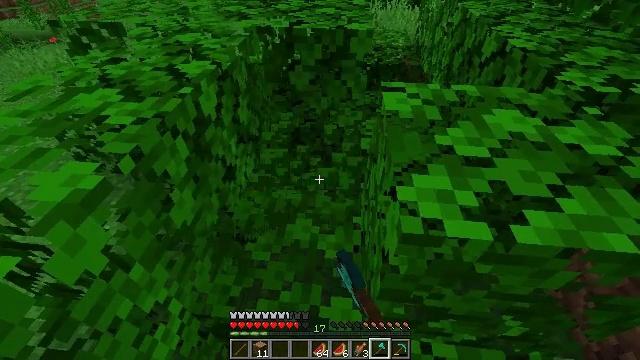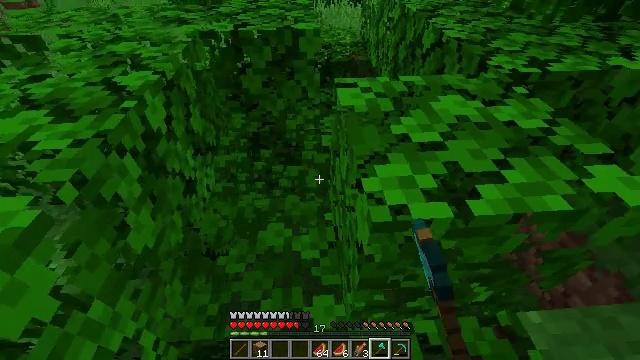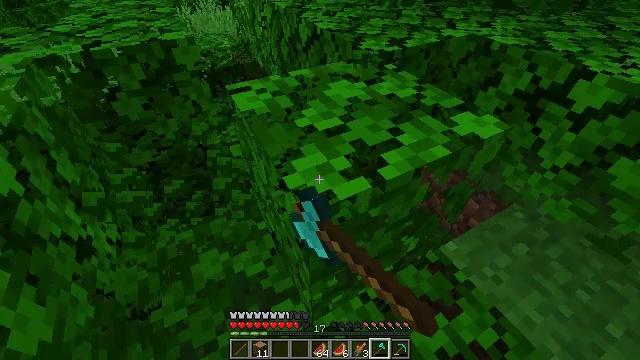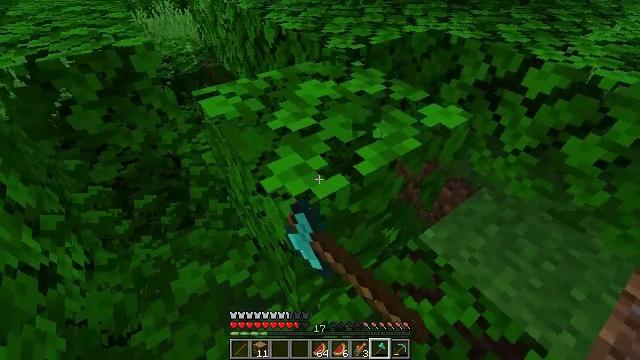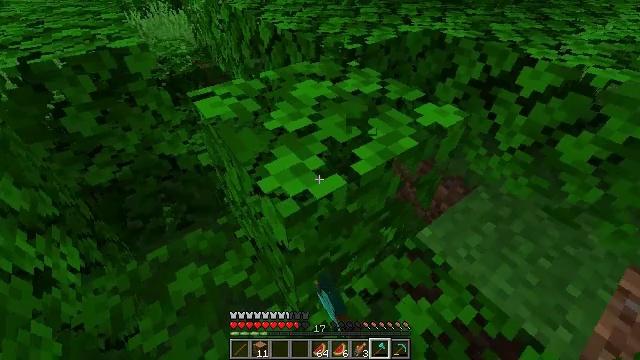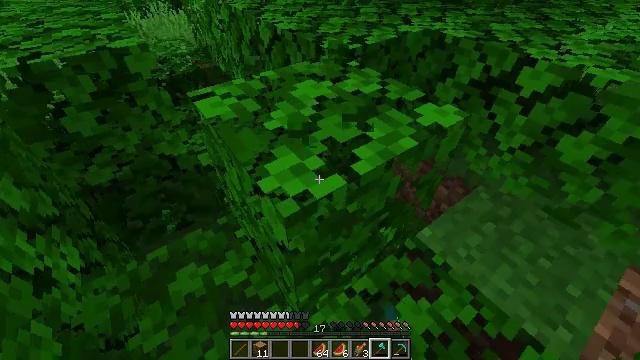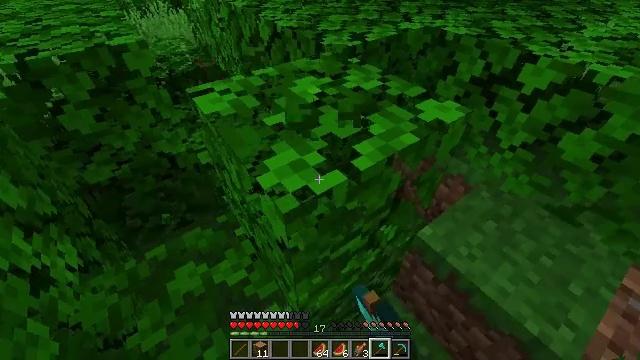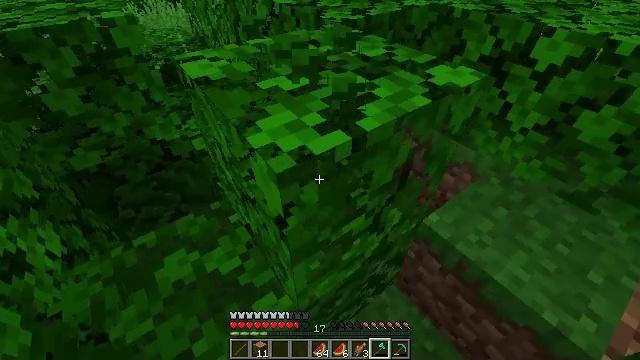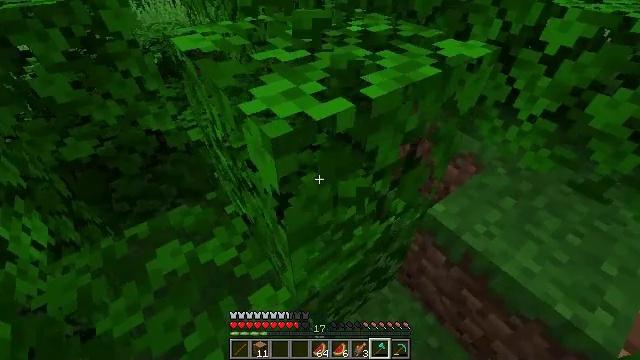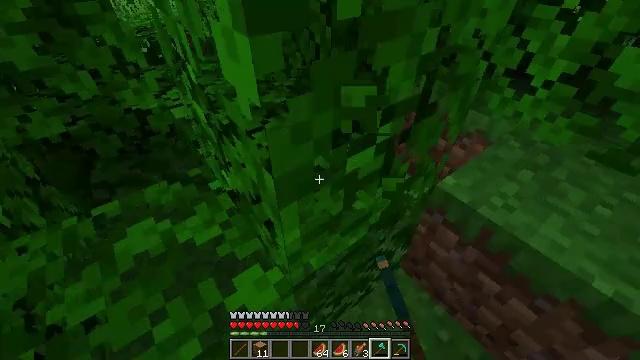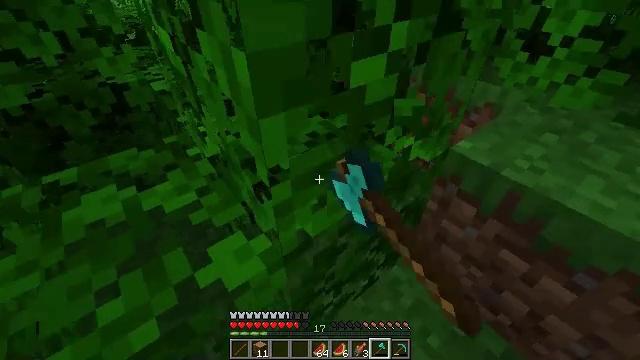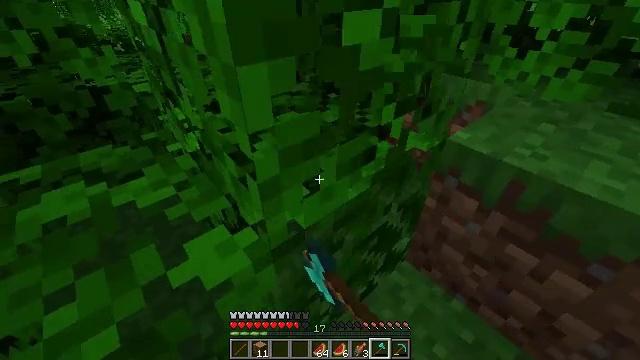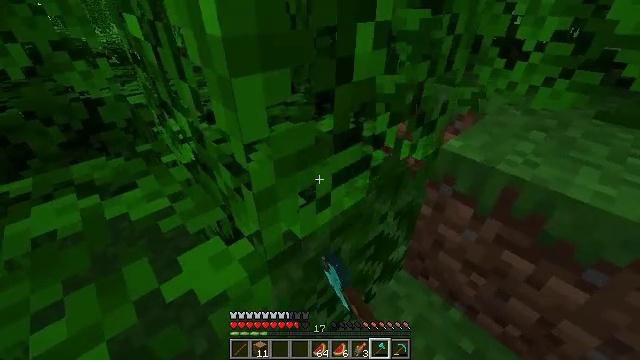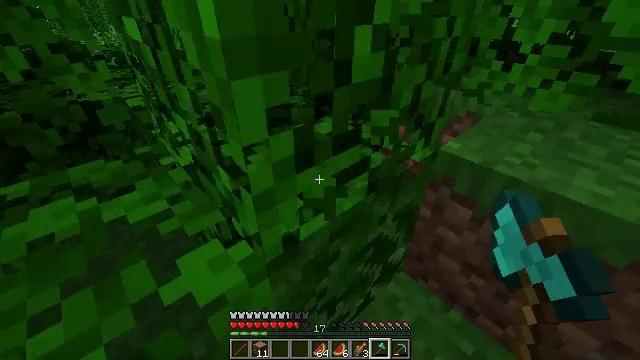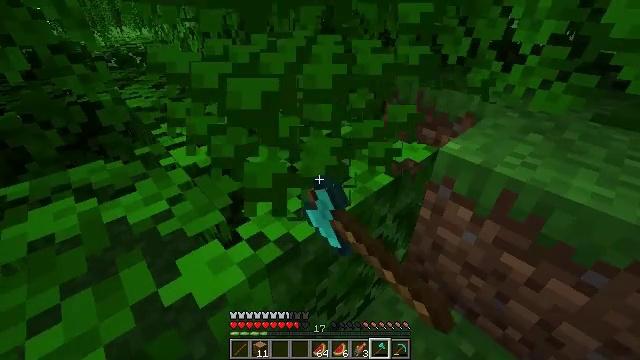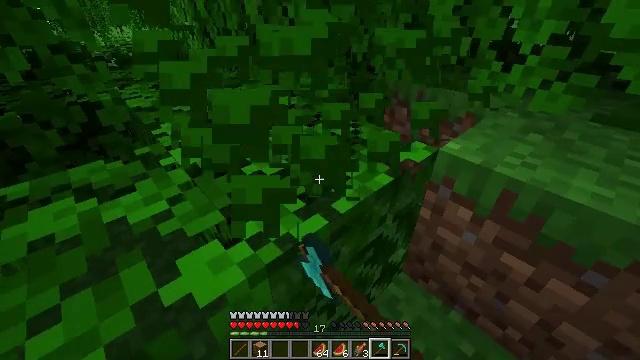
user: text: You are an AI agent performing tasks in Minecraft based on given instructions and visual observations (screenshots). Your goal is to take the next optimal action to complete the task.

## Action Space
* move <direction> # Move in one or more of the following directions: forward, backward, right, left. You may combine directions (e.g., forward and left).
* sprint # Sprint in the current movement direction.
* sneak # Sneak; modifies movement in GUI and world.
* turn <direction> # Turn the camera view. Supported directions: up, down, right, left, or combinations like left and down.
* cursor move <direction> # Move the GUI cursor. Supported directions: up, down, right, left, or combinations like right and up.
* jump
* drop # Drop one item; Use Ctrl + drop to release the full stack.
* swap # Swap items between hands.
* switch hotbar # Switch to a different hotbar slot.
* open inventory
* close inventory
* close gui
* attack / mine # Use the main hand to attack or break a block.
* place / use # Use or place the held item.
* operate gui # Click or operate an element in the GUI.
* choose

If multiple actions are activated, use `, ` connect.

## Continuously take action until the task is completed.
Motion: motion action
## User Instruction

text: Trim the tree by mining oak leaves.
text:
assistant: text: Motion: turn right, attack / mine
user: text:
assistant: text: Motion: turn right, attack / mine
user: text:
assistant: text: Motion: turn right, attack / mine
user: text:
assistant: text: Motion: attack / mine
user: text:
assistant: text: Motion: attack / mine
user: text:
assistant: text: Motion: attack / mine
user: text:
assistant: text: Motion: attack / mine
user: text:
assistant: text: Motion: attack / mine
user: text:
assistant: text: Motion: turn right, attack / mine
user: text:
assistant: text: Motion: turn right and up, attack / mine
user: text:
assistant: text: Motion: turn right and up, attack / mine
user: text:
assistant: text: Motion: turn right and up, attack / mine
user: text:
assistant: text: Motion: attack / mine
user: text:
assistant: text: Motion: attack / mine
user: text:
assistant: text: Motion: attack / mine
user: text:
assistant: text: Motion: attack / mine
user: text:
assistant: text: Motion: turn up, attack / mine
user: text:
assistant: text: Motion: attack / mine
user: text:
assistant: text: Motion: attack / mine
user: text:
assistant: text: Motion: attack / mine
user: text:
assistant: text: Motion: attack / mine
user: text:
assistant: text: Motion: attack / mine
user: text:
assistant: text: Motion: turn up, attack / mine
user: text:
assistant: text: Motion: turn left and up, attack / mine
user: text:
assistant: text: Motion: turn left and up, attack / mine
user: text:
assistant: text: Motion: move forward, turn left and up, attack / mine
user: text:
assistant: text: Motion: move forward, attack / mine
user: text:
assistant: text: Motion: move forward, turn left, attack / mine, jump
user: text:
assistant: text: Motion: move forward, turn left, attack / mine, jump
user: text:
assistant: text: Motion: move forward, attack / mine, jump